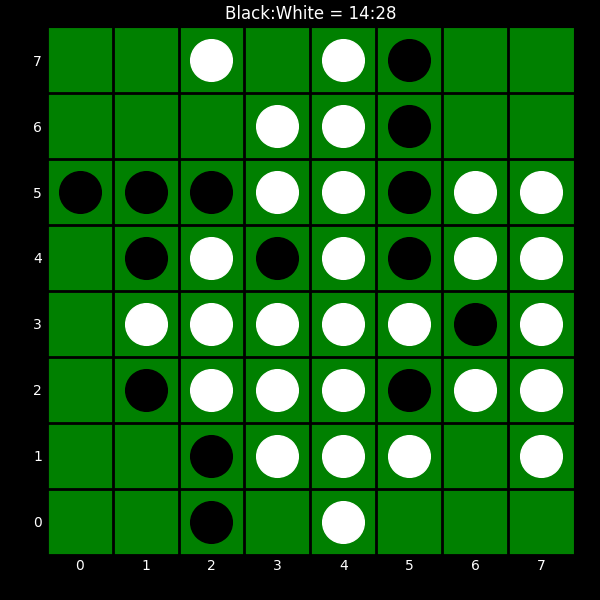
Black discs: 14
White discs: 28